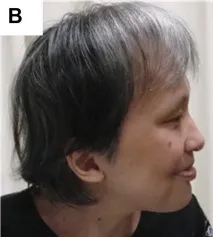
Clinical features of the patient. At 45 years of age, the patient looked older than her actual age. Lateral. Views showing prominent forehead and bitemporal narrowing, sparse eyebrows and eyelashes, hypertelorism and epicanthal folds, ptosis in the right eye and ocular prosthesis in the left eye, along with low-set and posterior-rotated ears. Joint contractures were evident in elbows, hip joints, and knees.
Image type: medical_photograph (skin_photograph)